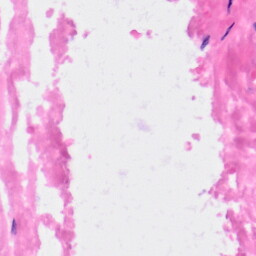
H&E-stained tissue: Kidney